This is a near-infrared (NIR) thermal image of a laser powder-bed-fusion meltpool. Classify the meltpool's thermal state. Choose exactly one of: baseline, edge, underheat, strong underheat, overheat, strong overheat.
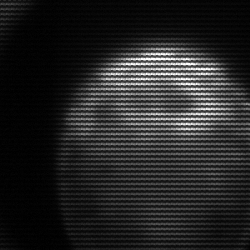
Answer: edge